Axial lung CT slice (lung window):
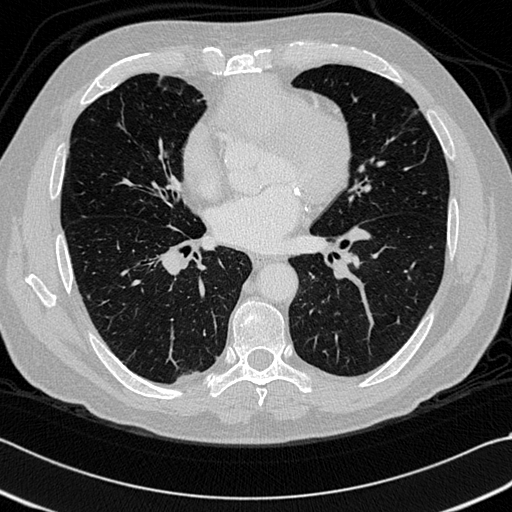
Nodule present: yes
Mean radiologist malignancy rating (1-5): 2